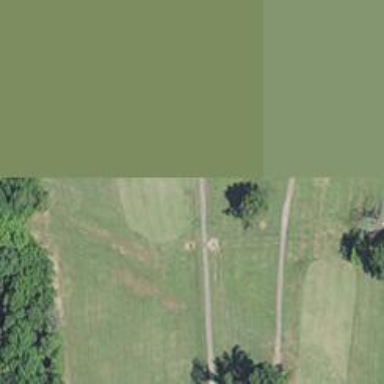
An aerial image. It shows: View of golf hole.